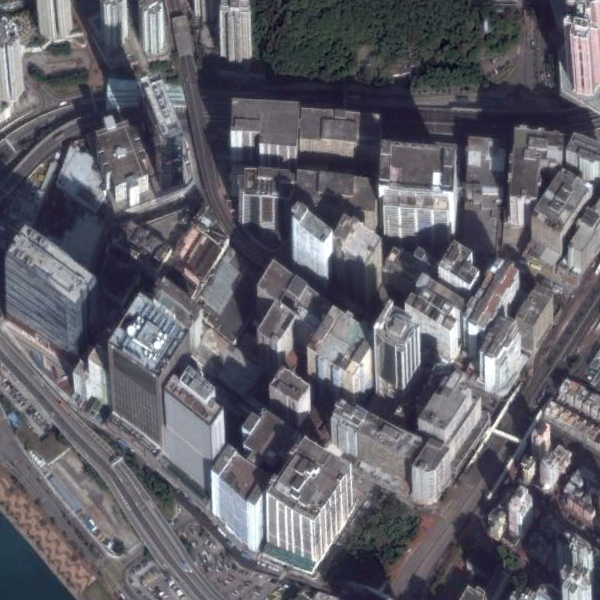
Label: Commercial